Question: I am using FreeType2 for fornt rendering. My problem is with font size. I have origin [0,0] in top left corner, font size set to full height of screen. My rendered result can be seen at picture.

Why is font not filling whole height of my window ?
My render code:
'''
int devW, devH;
device->GetViewport(&devW, &devH);
float sx = 2.0f / static_cast<float>(devW);
float sy = 2.0f / static_cast<float>(devH);
x = MyMath::MyMathUtils::MapRange(0, 1, -1, 1, x);
y = MyMath::MyMathUtils::MapRange(0, 1, -1, 1, y);
MyStringWide wText = MyStringWide(text);
this->fontQuad->PrepareForRender();
for (int i = 0; i < wText.GetLength(); i++)
{
int znak = wText[i];
unsigned long c = FT_Get_Char_Index(this->fontFace, znak);
FT_Error error = FT_Load_Glyph(this->fontFace, c, FT_LOAD_RENDER);
FT_GlyphSlot glyph = this->fontFace->glyph;
MyStringAnsi textureName = "Font_Renderer_Texture";
textureName += "_";
textureName += znak;
if (GetTexturePoolInstance()->ExistTexture(textureName) == false)
{
GetTexturePoolInstance()->AddTexture2D(textureName,
glyph->bitmap.buffer, glyph->bitmap.width * glyph->bitmap.rows,
MyGraphics::A8,
glyph->bitmap.width, glyph->bitmap.rows,
false,
true);
}
float x2 = x + glyph->bitmap_left * sx;
float y2 = -y - glyph->bitmap_top * sy;
float w = glyph->bitmap.width * sx;
float h = glyph->bitmap.rows * sy;
this->fontQuad->GetEffect()->SetVector4("cornersData", MyMath::Vector4(x2, y2, w, h));
this->fontQuad->GetEffect()->SetVector4("fontColor", fontColor);
this->fontQuad->GetEffect()->SetVector4("texCoordData", MyMath::Vector4(0, 0, 1, 1));
this->fontQuad->GetEffect()->SetTexture("fontTexture", textureName);
this->fontQuad->RenderEffect("classic", 0, this->fontQuad->GetNumVertices(), 0, this->fontQuad->GetNumPrimitives());
x += (glyph->advance.x >> 6) * sx;
y += (glyph->advance.y >> 6) * sy;
}
'''
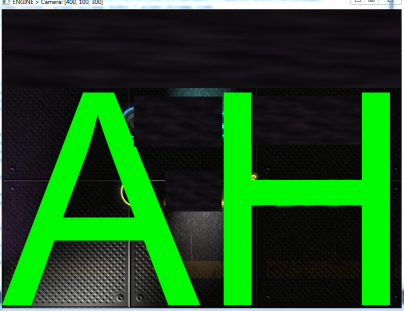
Answer: You need to test with more complete text to understand the problem. A glyph is composed of internal leading, the ascent, the descent. What you want for your computations seems to be the Ascent. Also, you have to ask yourself if you want to support text like "A" or lowercase "p".